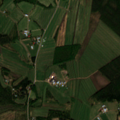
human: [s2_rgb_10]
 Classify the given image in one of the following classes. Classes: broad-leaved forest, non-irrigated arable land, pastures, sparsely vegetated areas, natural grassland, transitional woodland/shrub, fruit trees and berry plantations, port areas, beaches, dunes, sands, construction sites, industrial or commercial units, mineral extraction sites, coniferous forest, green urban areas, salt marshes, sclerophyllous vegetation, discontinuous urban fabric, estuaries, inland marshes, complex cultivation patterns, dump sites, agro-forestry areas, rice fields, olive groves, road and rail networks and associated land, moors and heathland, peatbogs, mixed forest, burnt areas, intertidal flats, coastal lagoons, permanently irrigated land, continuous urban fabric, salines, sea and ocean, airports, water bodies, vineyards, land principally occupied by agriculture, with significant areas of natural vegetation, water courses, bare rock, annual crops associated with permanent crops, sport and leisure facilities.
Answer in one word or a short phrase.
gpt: non-irrigated arable land, land principally occupied by agriculture, with significant areas of natural vegetation, coniferous forest, mixed forest, transitional woodland/shrub